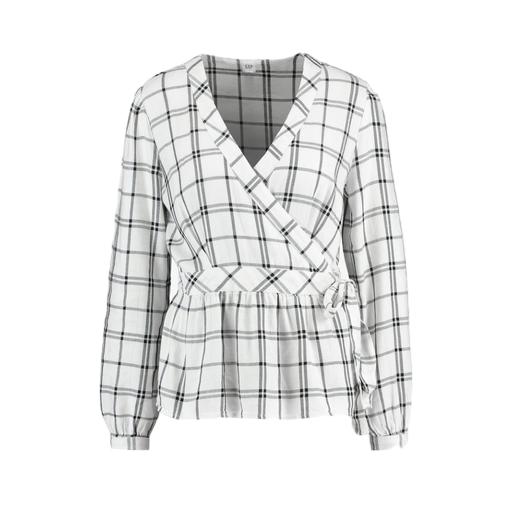
wrap waist shirt, white and gray checkered shirt, plaid blouse, white background